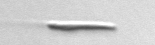
Label: fiber